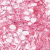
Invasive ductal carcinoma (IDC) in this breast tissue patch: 0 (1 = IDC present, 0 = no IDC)